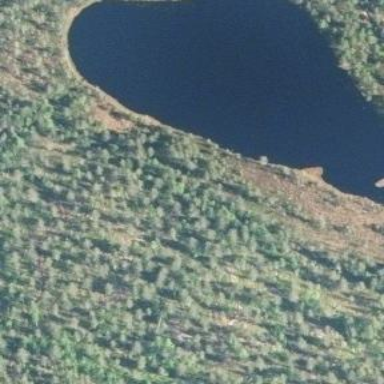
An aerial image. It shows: Lake with natural water.